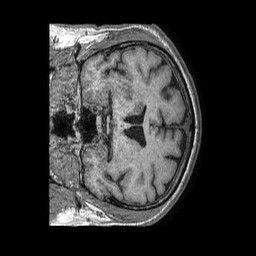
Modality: T1w
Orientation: coronal
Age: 63
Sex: male
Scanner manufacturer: philips
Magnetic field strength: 1.5 T
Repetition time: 0.007632 s
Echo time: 0.003472 s